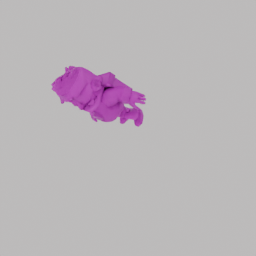
Label: people